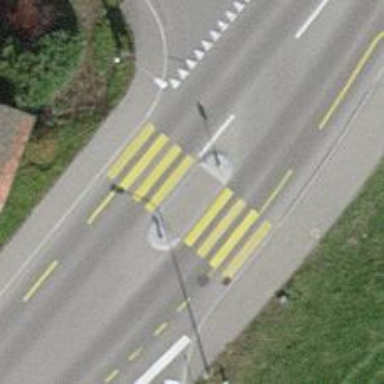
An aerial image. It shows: Marked road crossing with pedestrian island.